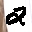
Label: 2